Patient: sex M, age 60
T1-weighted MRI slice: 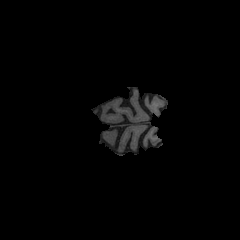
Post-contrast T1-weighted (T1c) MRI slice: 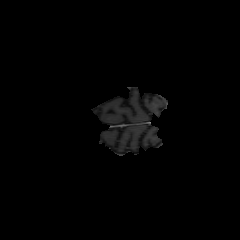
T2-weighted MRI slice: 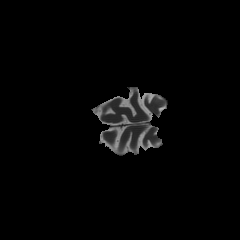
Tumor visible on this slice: no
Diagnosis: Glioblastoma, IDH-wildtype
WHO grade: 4